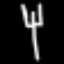
Label: fork